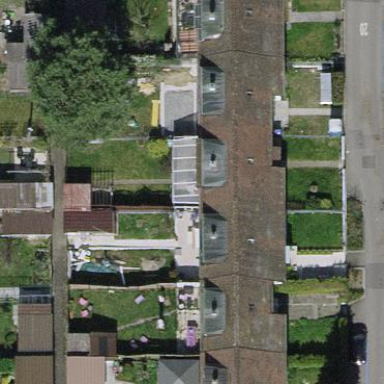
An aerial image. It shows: Terrace-style building with gabled roof.